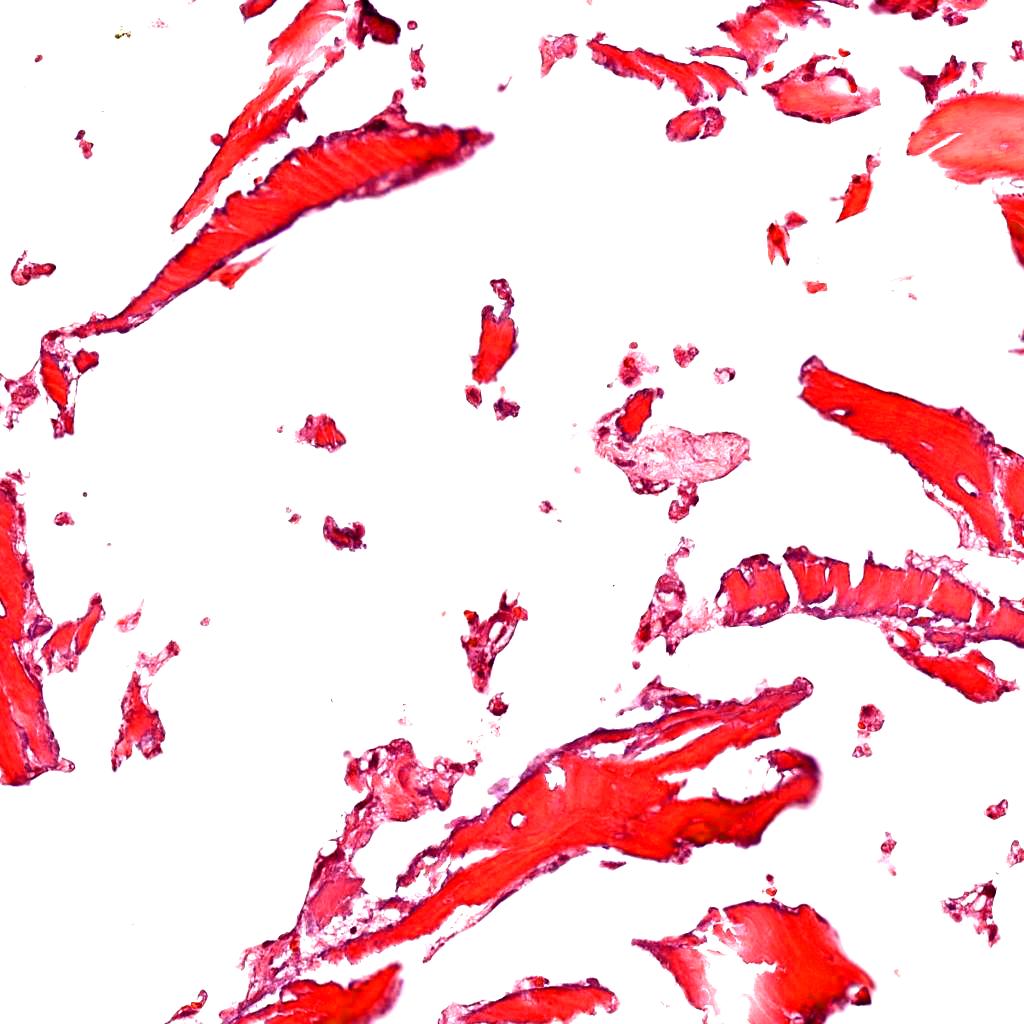
Label: Non-Tumor